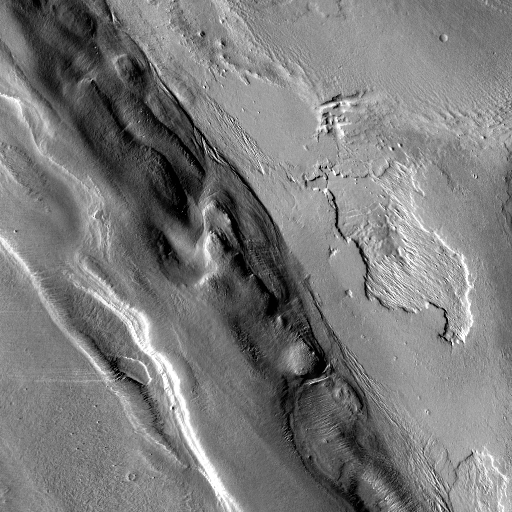
Crater classes present: Background, Other